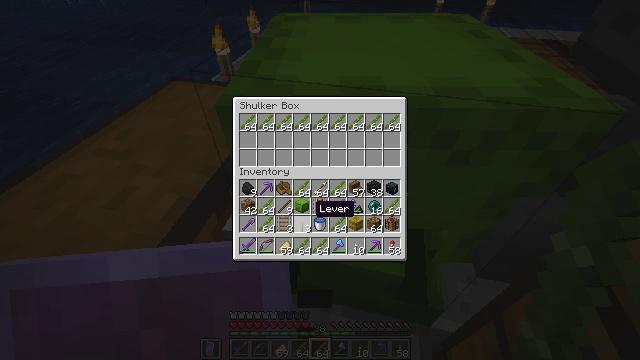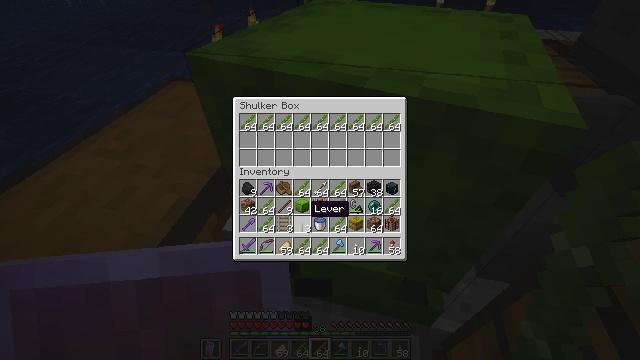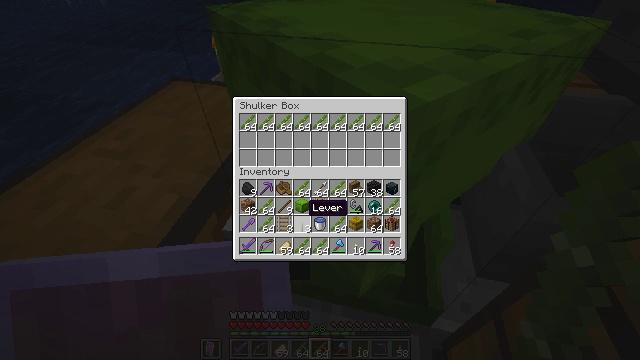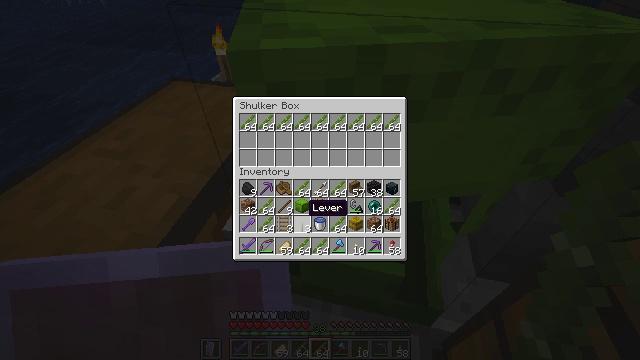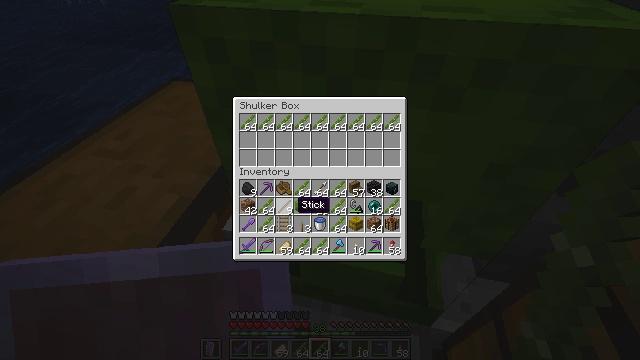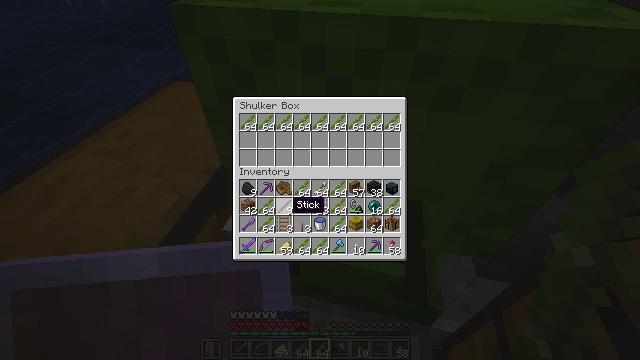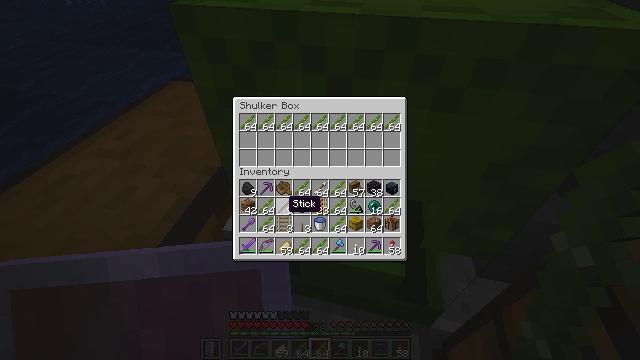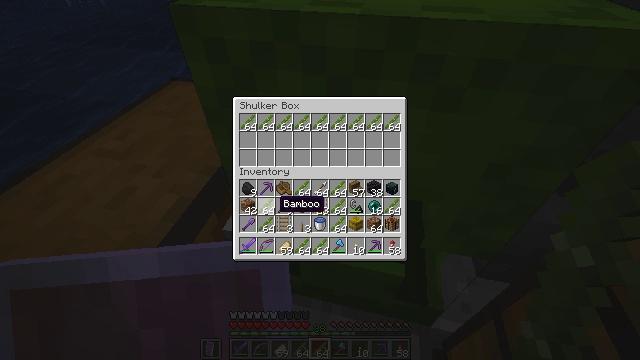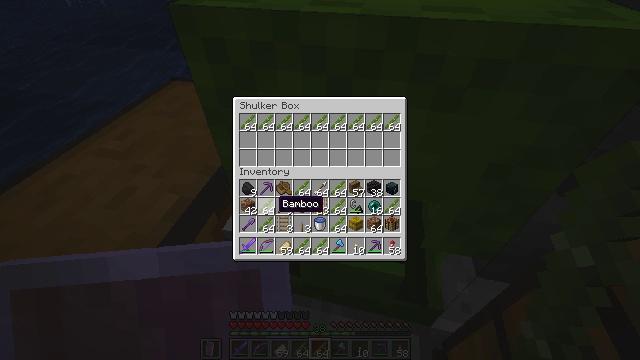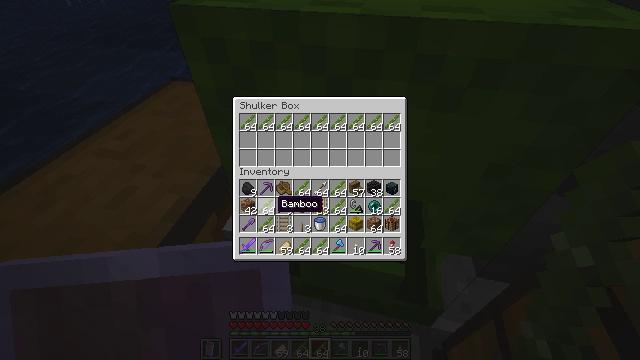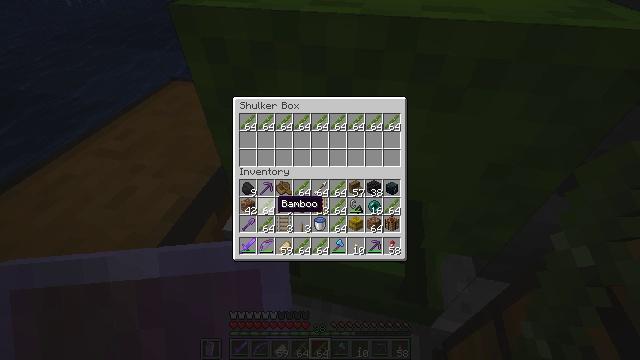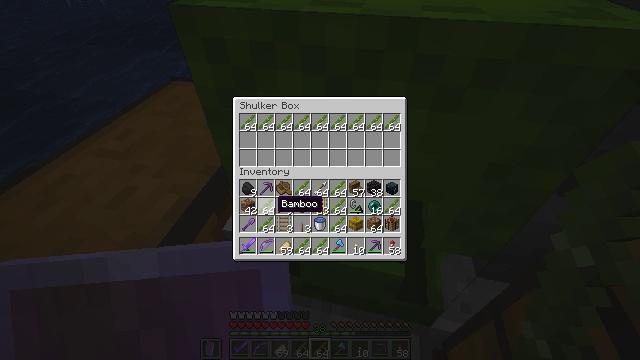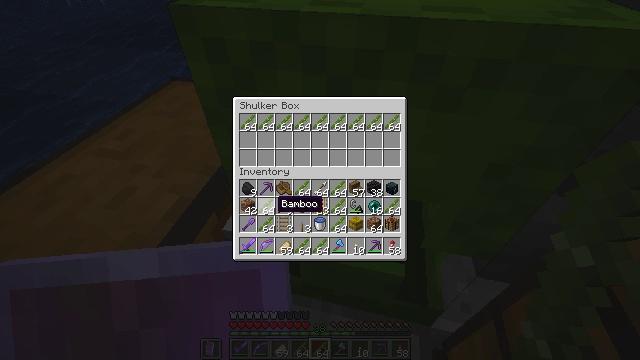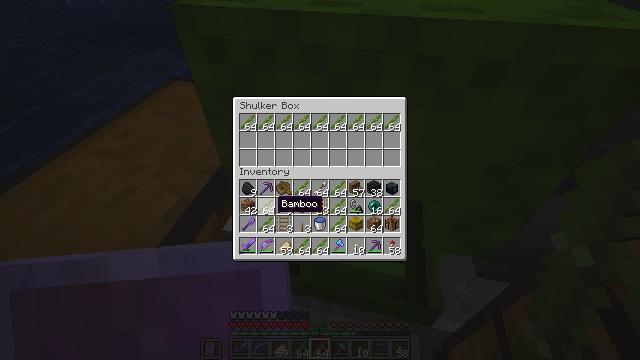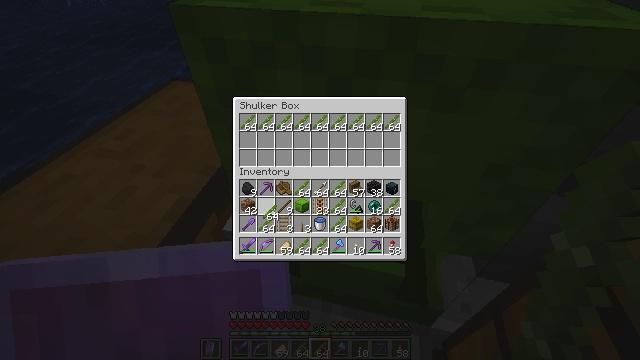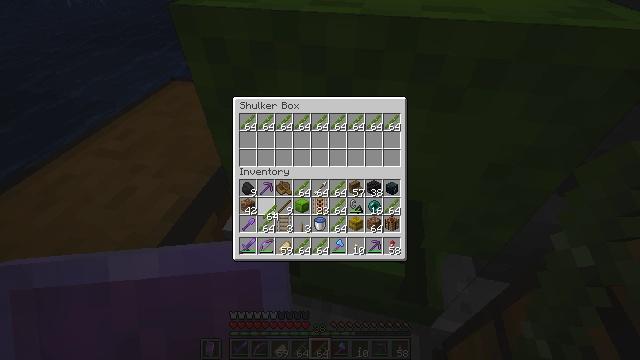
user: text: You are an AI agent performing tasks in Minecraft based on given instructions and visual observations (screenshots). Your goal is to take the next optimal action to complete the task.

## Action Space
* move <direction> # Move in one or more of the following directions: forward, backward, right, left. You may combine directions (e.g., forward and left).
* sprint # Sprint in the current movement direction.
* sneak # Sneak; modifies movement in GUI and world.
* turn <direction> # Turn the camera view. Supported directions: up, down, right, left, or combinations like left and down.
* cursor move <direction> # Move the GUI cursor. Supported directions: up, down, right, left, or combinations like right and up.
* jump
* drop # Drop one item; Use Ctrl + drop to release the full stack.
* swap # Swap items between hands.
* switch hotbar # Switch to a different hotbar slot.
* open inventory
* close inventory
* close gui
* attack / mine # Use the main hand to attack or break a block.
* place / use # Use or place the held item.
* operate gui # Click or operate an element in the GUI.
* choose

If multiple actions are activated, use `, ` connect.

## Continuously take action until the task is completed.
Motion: motion action
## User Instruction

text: Attack the lime shulker box to collect its contents.
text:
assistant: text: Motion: no_op
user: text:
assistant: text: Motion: no_op
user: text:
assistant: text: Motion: no_op
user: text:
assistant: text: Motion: turn left
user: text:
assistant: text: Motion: no_op
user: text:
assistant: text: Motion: no_op
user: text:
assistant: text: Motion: turn left
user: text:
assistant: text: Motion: no_op
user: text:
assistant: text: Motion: no_op
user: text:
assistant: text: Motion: no_op
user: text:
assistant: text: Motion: no_op
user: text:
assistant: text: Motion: no_op
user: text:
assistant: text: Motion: no_op
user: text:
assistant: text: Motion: attack / mine
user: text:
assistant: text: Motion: attack / mine
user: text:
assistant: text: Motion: no_op
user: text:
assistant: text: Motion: no_op
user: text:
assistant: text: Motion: no_op
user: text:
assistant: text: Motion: no_op
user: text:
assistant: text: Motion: no_op
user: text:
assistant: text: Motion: no_op
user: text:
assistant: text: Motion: sneak, turn down
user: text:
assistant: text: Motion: sneak
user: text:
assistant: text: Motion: sneak
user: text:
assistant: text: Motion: sneak
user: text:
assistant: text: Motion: sneak
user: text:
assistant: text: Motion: sneak
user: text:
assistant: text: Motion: sneak, attack / mine
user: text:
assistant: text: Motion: sneak, attack / mine
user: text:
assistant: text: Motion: sneak, attack / mine